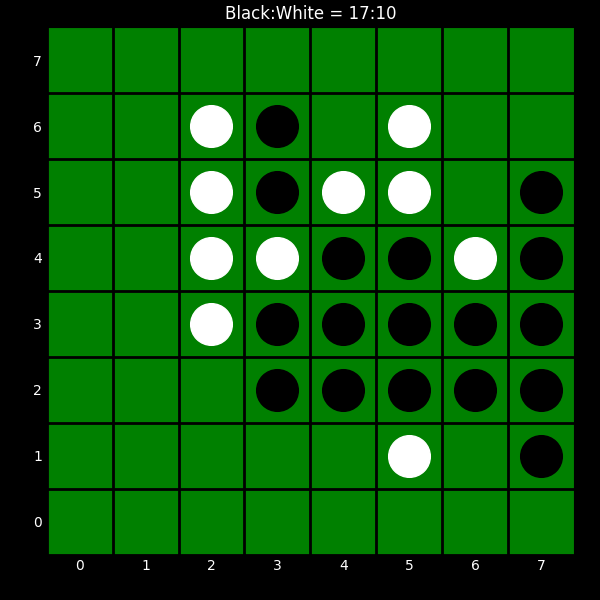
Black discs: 17
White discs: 10